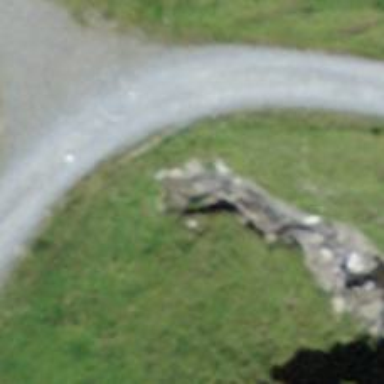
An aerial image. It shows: Culvert tunnel.